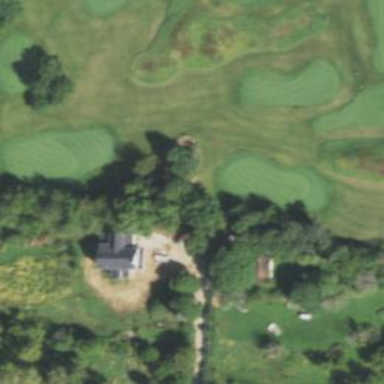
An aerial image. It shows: Golf fairway surrounded by grass.